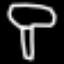
Label: mushroom